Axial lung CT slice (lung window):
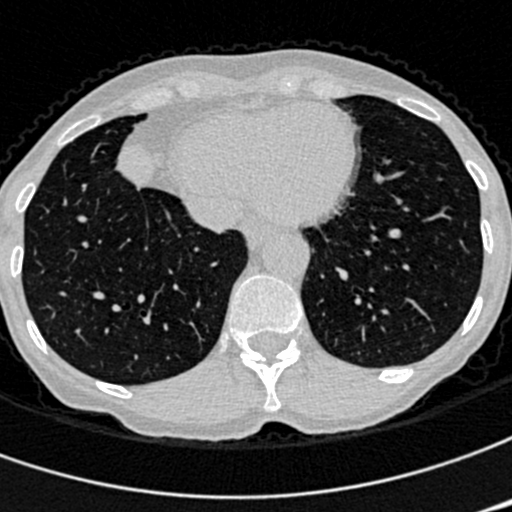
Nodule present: no